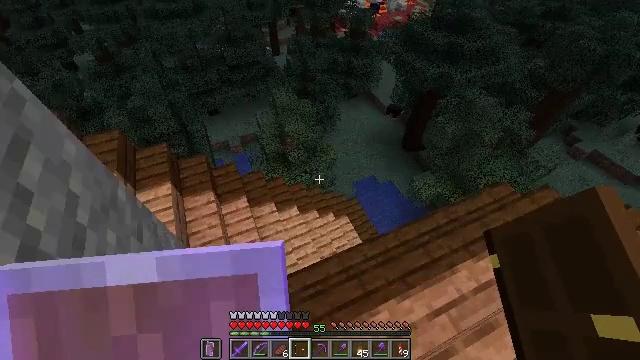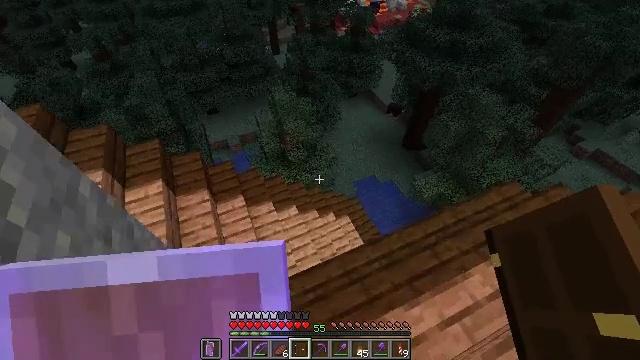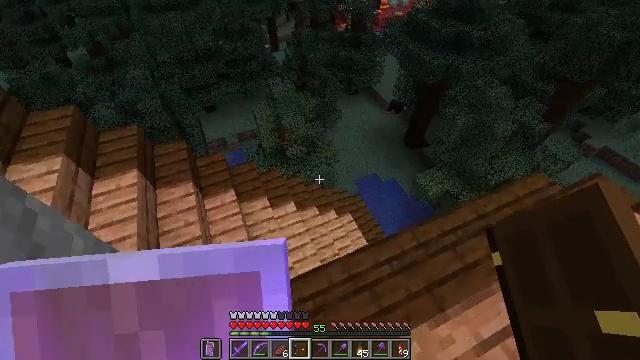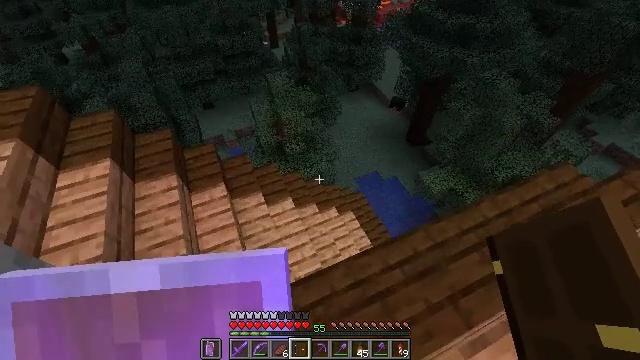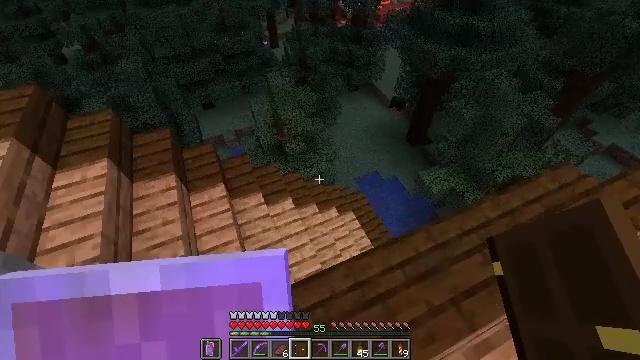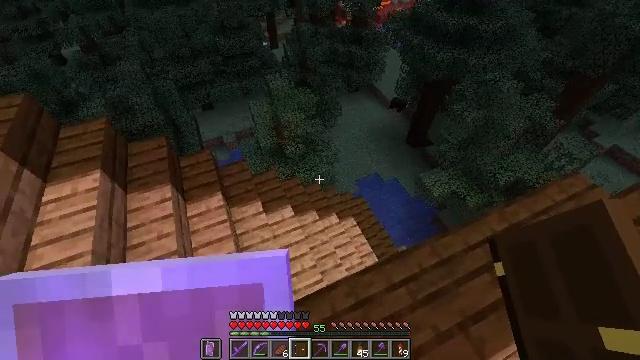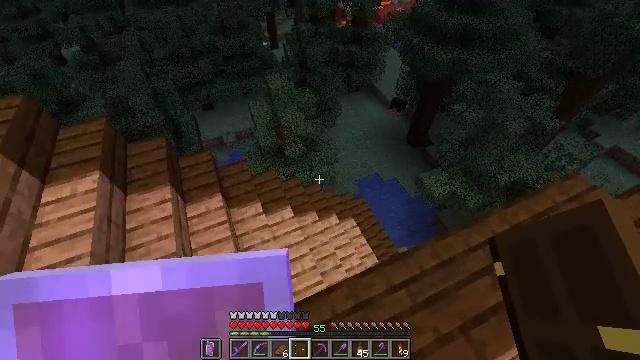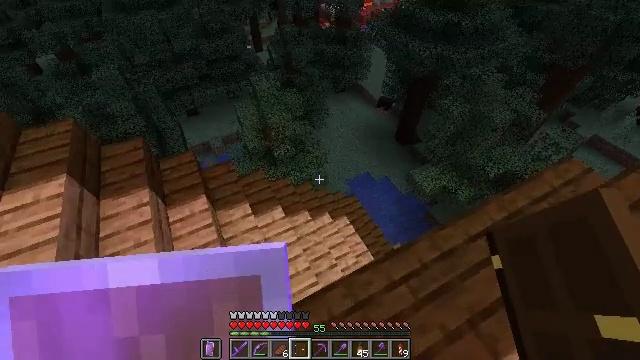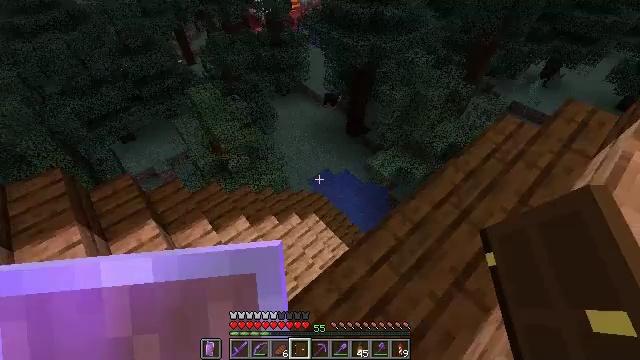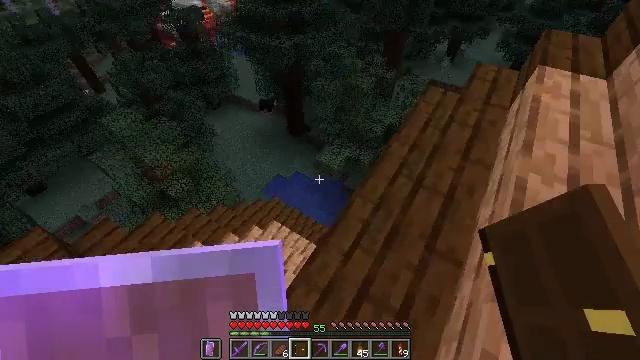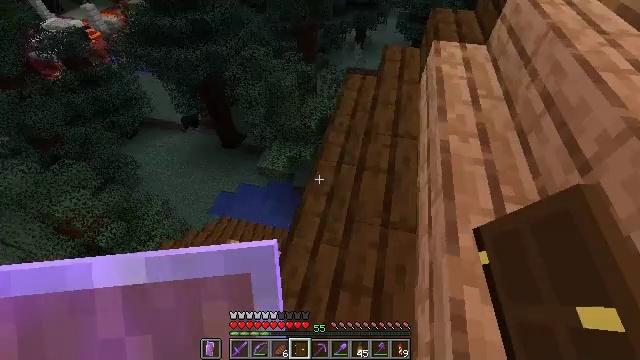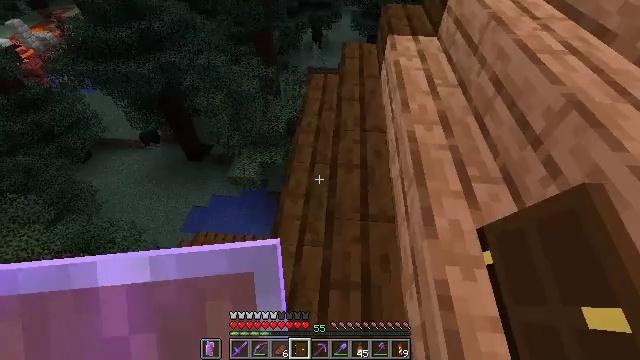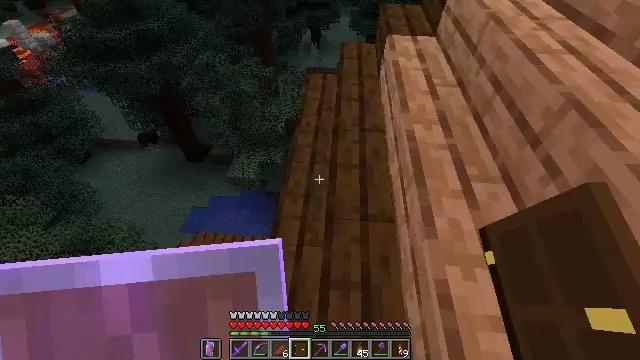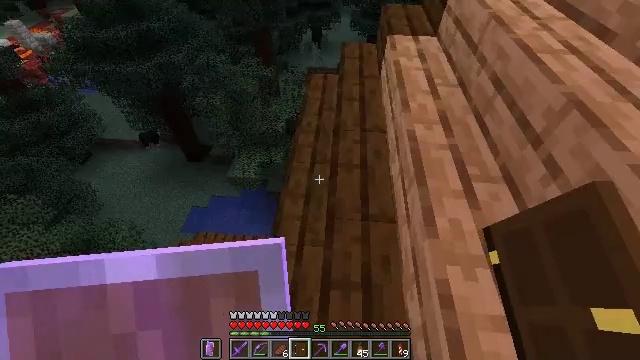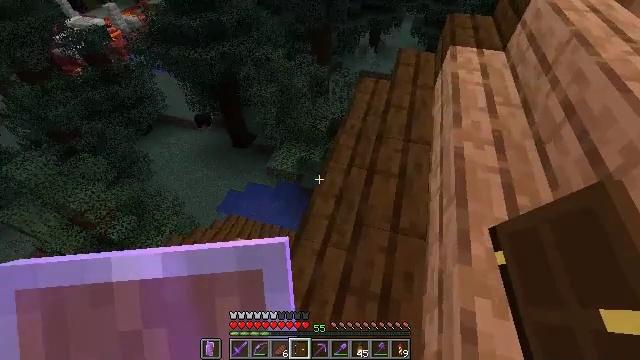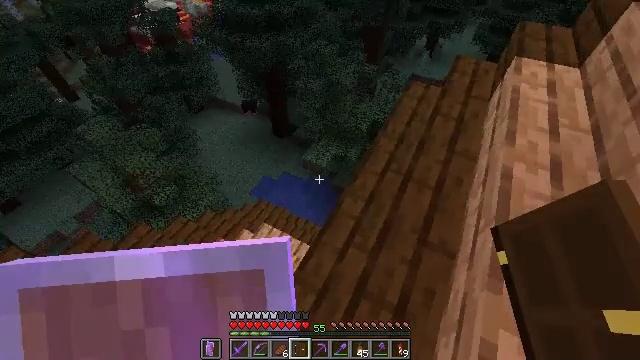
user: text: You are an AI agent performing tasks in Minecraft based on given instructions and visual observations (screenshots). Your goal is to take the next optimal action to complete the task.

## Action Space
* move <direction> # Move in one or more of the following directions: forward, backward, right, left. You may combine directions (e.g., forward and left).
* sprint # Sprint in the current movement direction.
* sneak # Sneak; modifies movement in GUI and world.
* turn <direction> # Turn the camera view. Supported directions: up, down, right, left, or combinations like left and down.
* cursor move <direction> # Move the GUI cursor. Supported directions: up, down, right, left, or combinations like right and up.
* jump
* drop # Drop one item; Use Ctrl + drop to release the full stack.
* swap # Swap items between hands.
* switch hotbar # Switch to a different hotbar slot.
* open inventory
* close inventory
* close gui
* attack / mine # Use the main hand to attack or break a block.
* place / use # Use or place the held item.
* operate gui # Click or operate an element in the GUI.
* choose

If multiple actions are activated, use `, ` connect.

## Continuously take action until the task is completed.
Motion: motion action
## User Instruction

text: Retrieve the lantern for relighting.
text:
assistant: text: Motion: move forward
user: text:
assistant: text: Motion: move forward
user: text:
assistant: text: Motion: no_op
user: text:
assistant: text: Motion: no_op
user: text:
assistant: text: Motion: no_op
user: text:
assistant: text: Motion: no_op
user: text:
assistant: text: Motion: turn right
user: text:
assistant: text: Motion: turn right
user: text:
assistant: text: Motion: turn right
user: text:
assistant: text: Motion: turn right
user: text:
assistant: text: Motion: turn right
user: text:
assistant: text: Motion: no_op
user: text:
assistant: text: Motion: no_op
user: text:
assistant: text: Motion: turn left
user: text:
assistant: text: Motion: turn left
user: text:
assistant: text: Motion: turn left and down
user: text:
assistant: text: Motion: turn left and down
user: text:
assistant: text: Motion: turn left and down
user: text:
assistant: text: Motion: turn left and down
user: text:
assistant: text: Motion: turn left and down
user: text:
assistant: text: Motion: turn left and down
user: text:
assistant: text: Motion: no_op
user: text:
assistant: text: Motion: no_op
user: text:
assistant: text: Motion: no_op
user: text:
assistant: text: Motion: no_op
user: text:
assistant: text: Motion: move forward
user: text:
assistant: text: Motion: move forward
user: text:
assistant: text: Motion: move forward
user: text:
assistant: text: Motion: move forward and move left
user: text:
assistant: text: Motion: move forward and move left